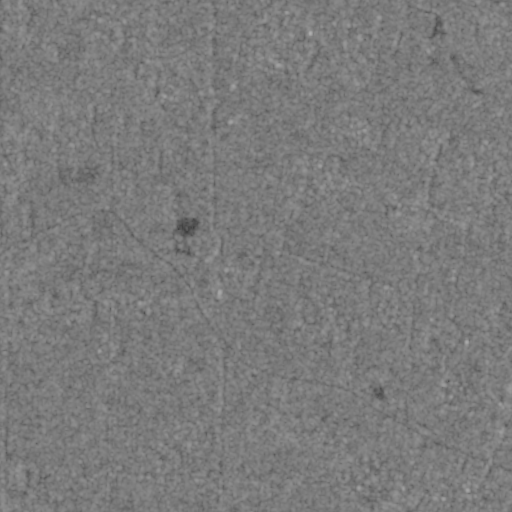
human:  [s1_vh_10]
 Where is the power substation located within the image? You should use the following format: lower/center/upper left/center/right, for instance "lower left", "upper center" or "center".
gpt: The power substation is located in the upper left of the image.
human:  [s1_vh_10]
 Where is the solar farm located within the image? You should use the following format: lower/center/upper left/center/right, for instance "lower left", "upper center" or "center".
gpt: The solar farm is located in the center of the image.
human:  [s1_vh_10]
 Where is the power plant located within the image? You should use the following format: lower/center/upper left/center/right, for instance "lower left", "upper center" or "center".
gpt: There is no power plant in the image.

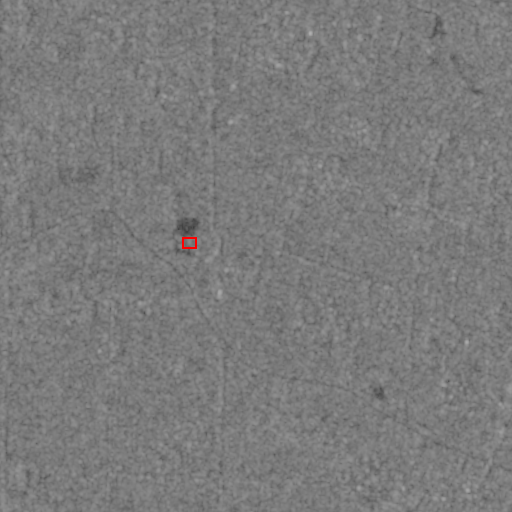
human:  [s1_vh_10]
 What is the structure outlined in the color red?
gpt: The structure outlined in red is a solar farm.
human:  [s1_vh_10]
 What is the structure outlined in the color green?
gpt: There is no green outline.